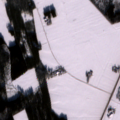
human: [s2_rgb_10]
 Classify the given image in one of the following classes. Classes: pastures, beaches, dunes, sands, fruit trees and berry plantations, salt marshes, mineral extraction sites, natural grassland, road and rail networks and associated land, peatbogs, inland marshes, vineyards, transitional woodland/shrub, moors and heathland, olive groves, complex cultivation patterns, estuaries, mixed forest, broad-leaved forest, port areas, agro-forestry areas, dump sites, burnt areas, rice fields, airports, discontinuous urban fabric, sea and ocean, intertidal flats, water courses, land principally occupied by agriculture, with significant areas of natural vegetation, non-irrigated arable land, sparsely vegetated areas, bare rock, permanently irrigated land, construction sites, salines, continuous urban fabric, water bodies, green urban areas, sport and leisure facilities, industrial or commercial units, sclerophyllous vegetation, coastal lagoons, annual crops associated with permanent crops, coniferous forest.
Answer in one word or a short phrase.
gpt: non-irrigated arable land, land principally occupied by agriculture, with significant areas of natural vegetation, coniferous forest